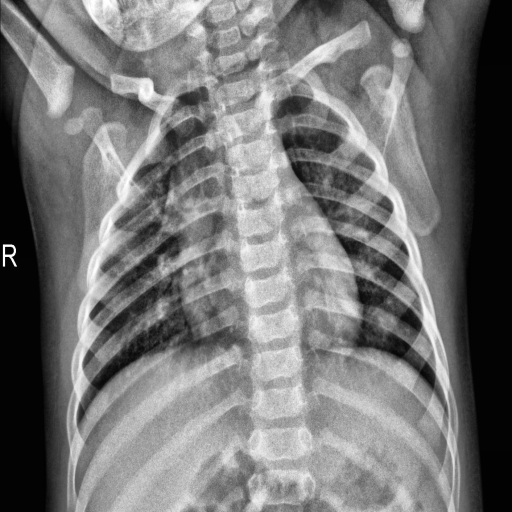
Finding: NORMAL